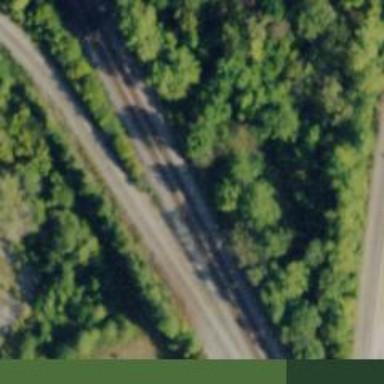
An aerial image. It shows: Railway track.